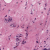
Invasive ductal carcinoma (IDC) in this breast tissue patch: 0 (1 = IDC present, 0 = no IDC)